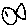
Label: fish